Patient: sex M, age 53
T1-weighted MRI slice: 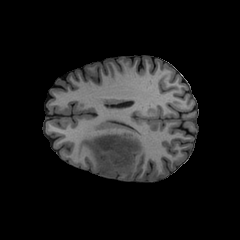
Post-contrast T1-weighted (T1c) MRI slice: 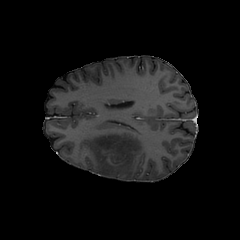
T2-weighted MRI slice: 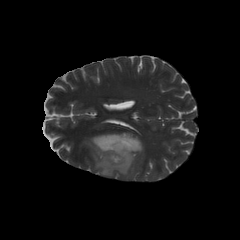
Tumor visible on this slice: yes
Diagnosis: Astrocytoma, IDH-mutant
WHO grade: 4